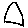
Label: triangle